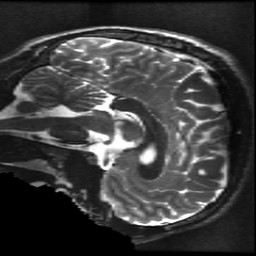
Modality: T2w
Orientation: sagittal
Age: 16
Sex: male
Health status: ill
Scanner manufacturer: ge
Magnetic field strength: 3 T
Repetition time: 7.5 s
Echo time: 0.1015 s